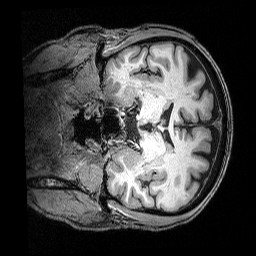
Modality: T1w
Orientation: coronal
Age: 60
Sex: male
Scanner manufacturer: siemens
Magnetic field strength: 3 T
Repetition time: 2.5 s
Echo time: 0.00369 s